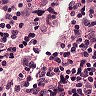
Metastatic tissue present: no